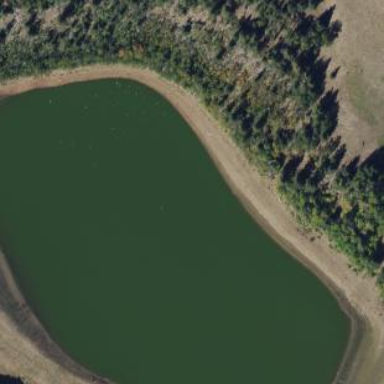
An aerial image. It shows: Lake with natural water.